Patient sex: F
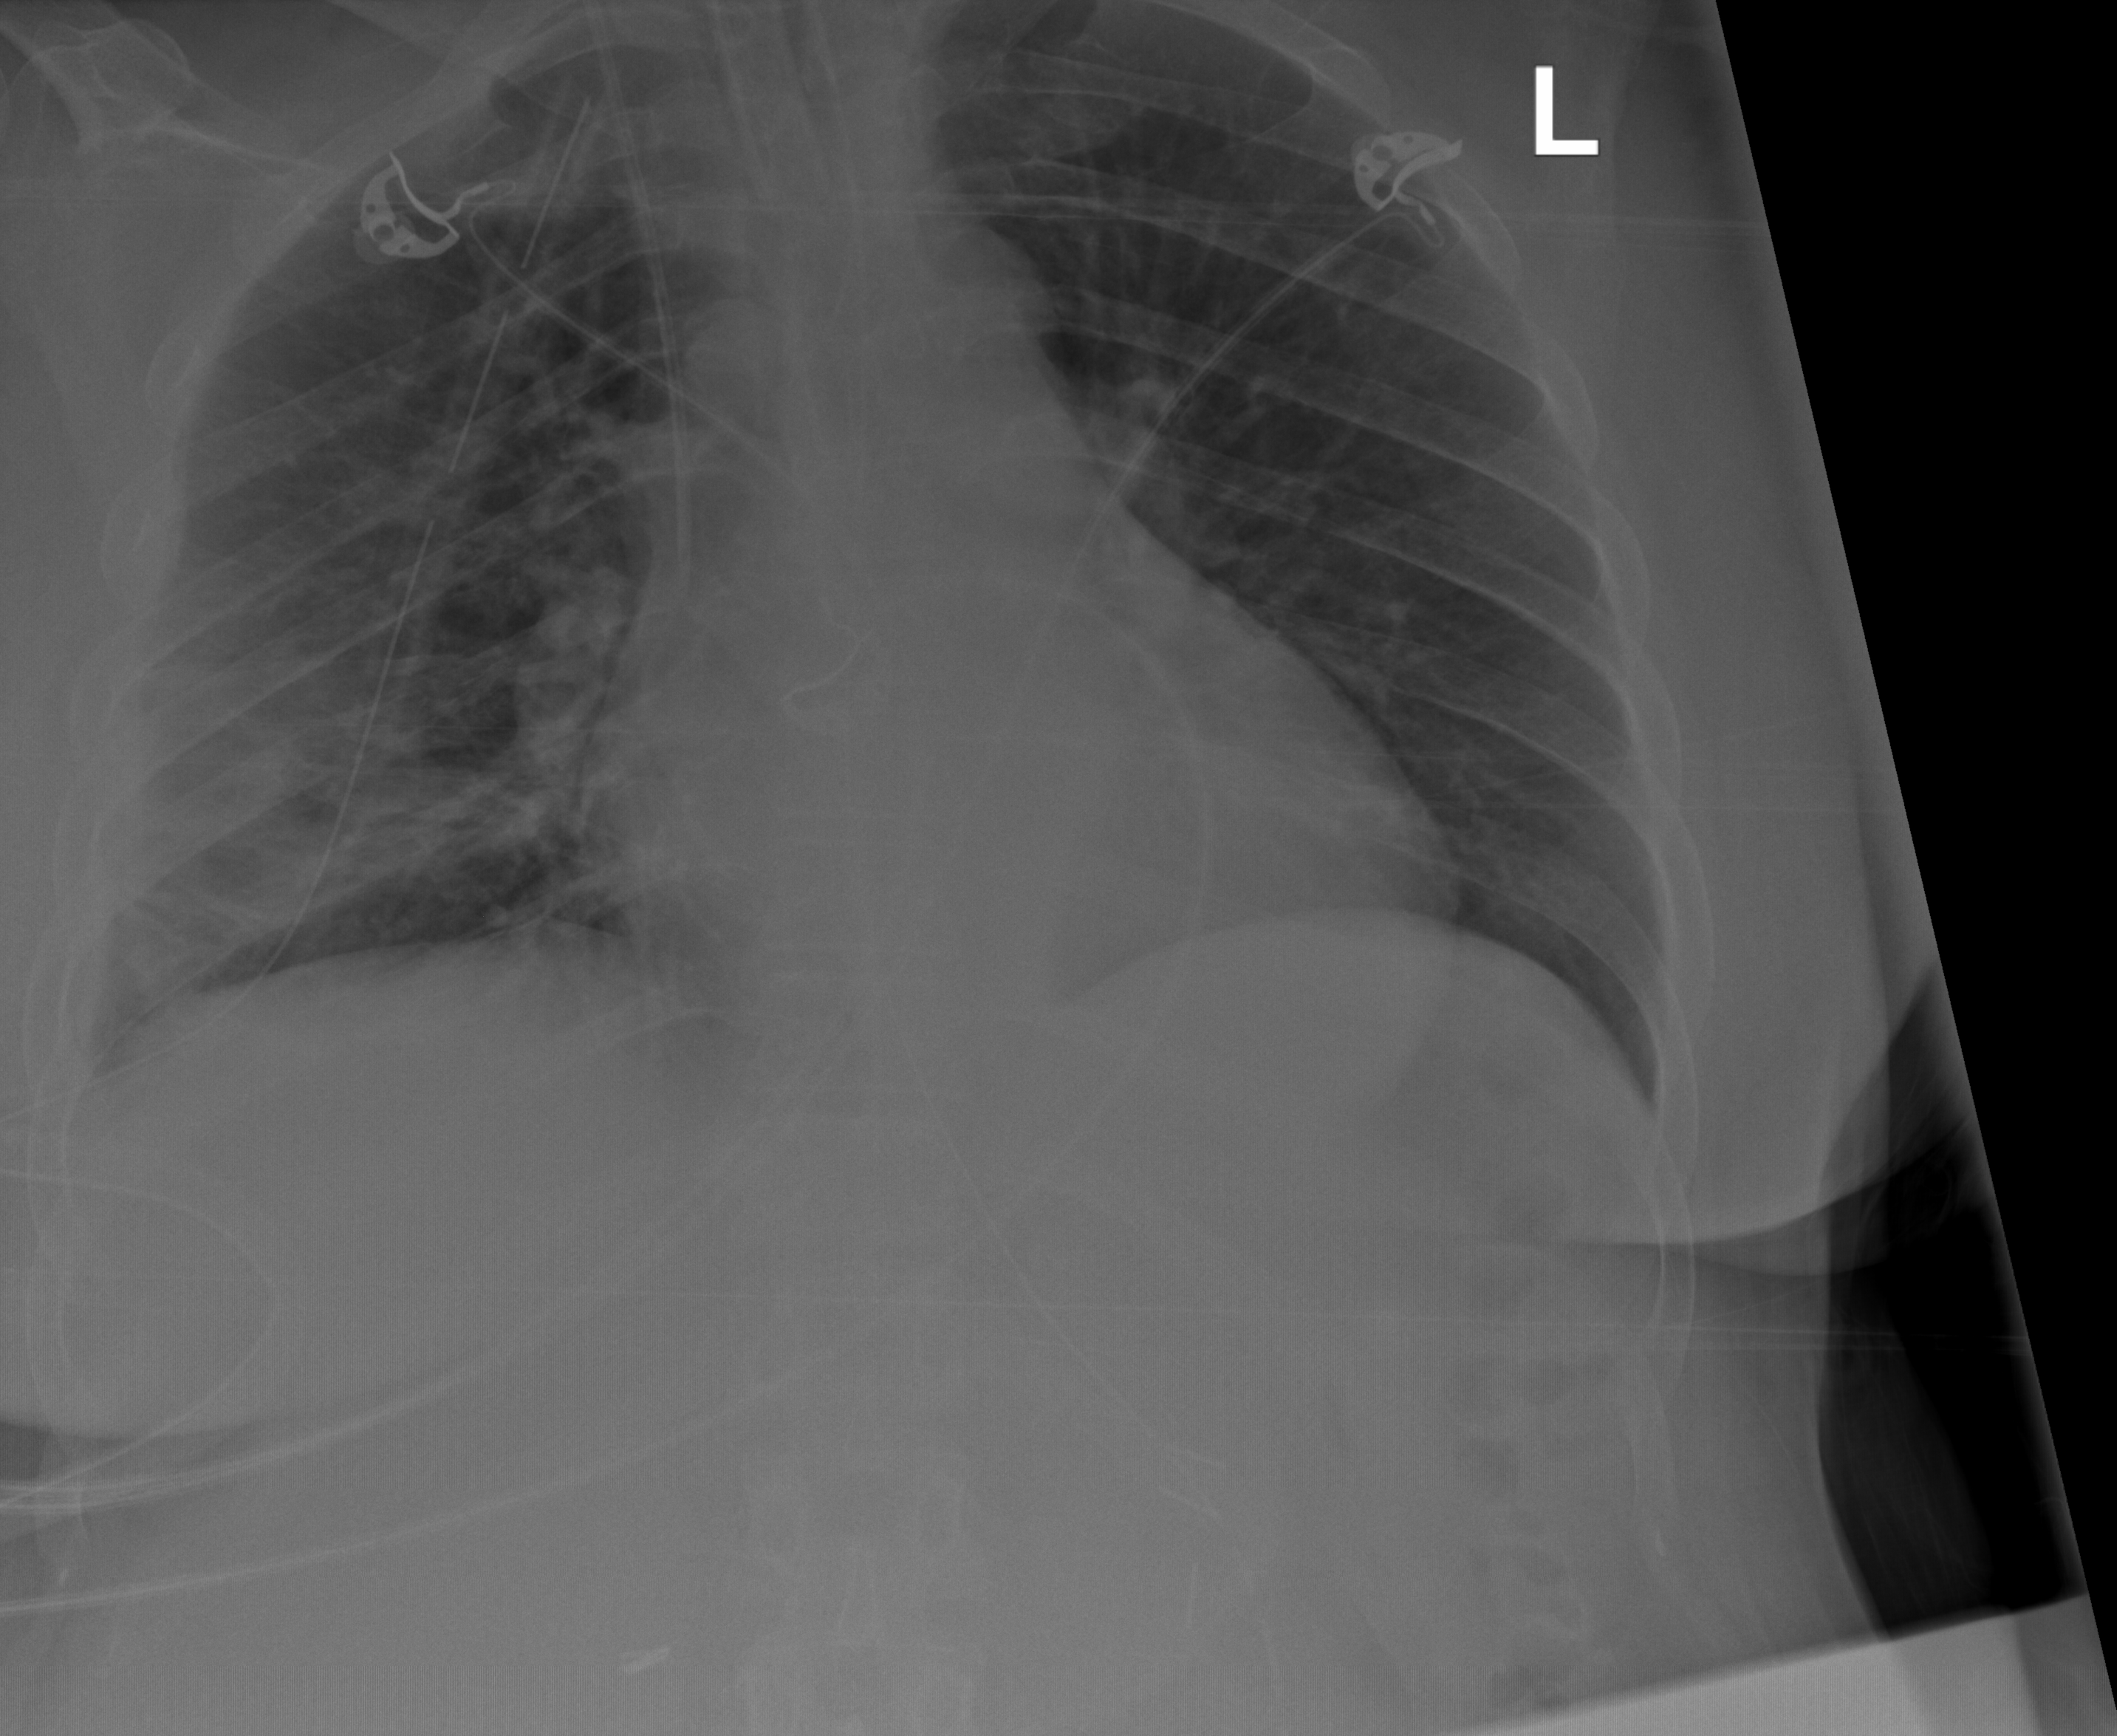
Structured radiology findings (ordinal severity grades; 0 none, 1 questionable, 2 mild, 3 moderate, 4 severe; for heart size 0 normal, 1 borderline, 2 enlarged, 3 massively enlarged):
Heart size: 2
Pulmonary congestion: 2
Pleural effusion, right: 2
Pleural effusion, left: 0
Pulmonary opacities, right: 0
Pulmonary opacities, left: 0
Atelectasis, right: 2
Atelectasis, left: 0